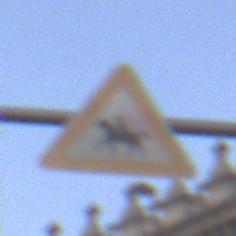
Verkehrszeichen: ReiterRechts
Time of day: SunriseSunset
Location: Outdoor (Urban)
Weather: PartlyCloudy
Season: NotSpecified
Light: Natural